Question: I want to change dropdown based on another dropdown.
ts.file
'''
Countries: Array<any> = [
{ name: '1st of the month', states: [ {name: '16th of the month'} ] },
{ name: '2nd of the month', states: [ {name: '17th of the month'} ] },
{ name: '3rd of the month', states: [ {name: '18th of the month'} ] },
]
states: Array<any> = [];
cities: Array<any> = [];
changeCountry(country: any) {
this.states = this.Countries.find(cntry => cntry.name == country.target.value).states;
}
'''
html.file
'''
<mat-form-field>
<mat-select [(ngModel)]="custFirst" name="custFirst" placeholder="Country" (change)="changeCountry($event)">
<mat-option *ngFor="let country of Countries" [value]="country.name" > {{ country.name }}</mat-option>
</mat-select>
</mat-form-field>
<mat-form-field>
<mat-select placeholder="State">
<mat-option *ngFor="let state of states" [value]="state.name">{{ state.name }}
</mat-option>
</mat-select>
</mat-form-field>
'''
Now my problem is that, I unable to get the value in second dropdown. Please help me why trigger part is not working.

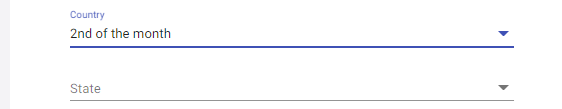
Answer: The 'change' event should be changed to 'selectionChange'. If you want the state to be auto-selected add '[(ngModel)]' to the state dropdown and update it when the country is changed:
'''
changeCountry(country: any) {
this.states = this.Countries.find(
(cntry) => cntry.name == country.value
).states;
this.sFirst = this.states[0].name;
}
'''
'''
<mat-form-field>
<mat-select [(ngModel)]="custFirst" name="custFirst" placeholder="Country" (selectionChange)="changeCountry($event)">
<mat-option *ngFor="let country of Countries" [value]="country.name" > {{ country.name }}</mat-option>
</mat-select>
</mat-form-field>
<mat-form-field>
<mat-select placeholder="State" [(ngModel)]="stateFirst">
<mat-option *ngFor="let state of states" [value]="state.name">{{ state.name }}
</mat-option>
</mat-select>
</mat-form-field>
'''
Working example: <URL>